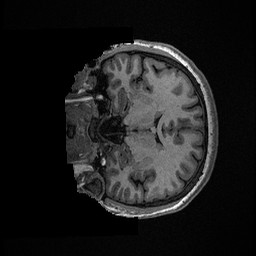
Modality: T1w
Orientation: coronal
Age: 33
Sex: female
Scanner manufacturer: ge
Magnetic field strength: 3 T
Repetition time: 0.006952 s
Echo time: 0.00292 s